【题型】填空题　【知识点】平面几何　【难度】easy
如图，在等边$\triangle ABC$中，$BD \perp AC$于$D$，$AD=3\mathrm{cm}$。点$P,Q$分别为$AB,AD$上的两个定点且$BP=AQ=1\mathrm{cm}$，点$M$为线段$BD$上一动点，连接$PM,QM$，则$PM+QM$的最小值为\underline{\quad\quad}$\mathrm{cm}$

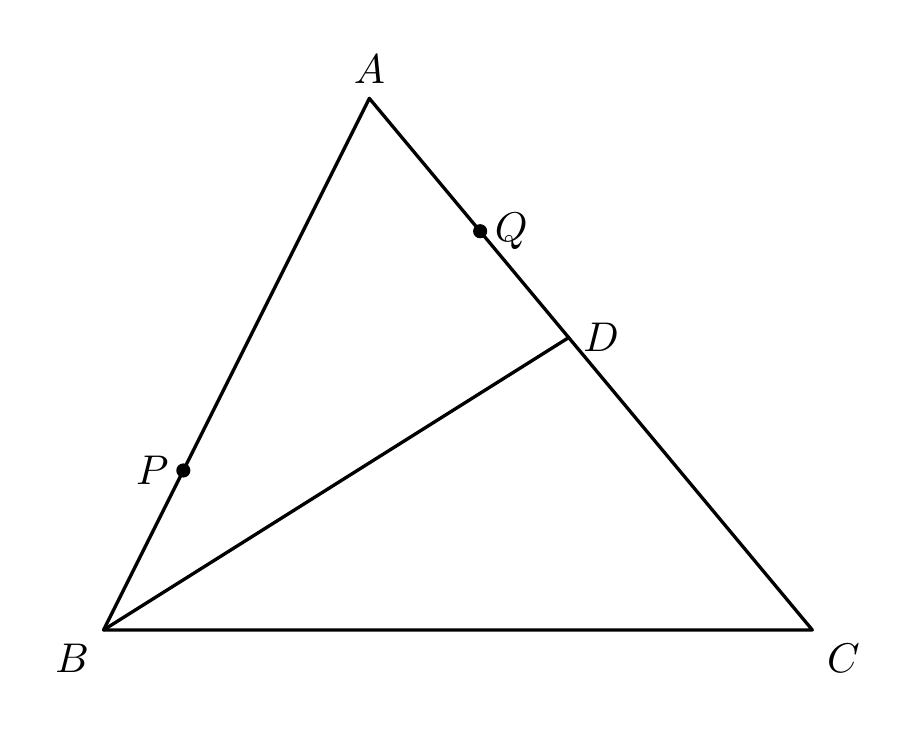
【解答】
【答案】\(\boldsymbol{5}\)
【详解】解：如图所示，作点\(P\)关于\(BD\)的对称点\(P'\)，

\(\because \triangle ABC\)是等边三角形，\(BD \perp AC\)，
\(\therefore \angle ABD = \angle DBC = \frac{1}{2}\angle ABC = \frac{1}{2} \times 60^\circ = 30^\circ\)，
\(\therefore\)点\(P'\)在\(BC\)上。
\(\therefore P'M = PM\)，则\(PM + QM = P'M + QM\)，当\(P',M,Q\)在同一条直线上时，有最小值，
\(\because\)点\(P\)关于\(BD\)的对称点\(P'\)，\(\angle ABD = \angle DBC = 30^\circ\)，
\(\therefore PP' \perp BM\)，\(BP = BP' = 1\mathrm{cm}\)，
\(\therefore \angle BP'P = 60^\circ\)，
\(\because \triangle BPP'\)是等边三角形，即\(\angle BP'P = \angle C = 60^\circ\)，
\(\therefore PP' \parallel AC\)，且\(PP' = AQ = 1\mathrm{cm}\)，
\(\therefore\)四边形\(PP'QA\)是平行四边形，
故\(PM + QM\)的最小值为\(\boldsymbol{5}\ \mathrm{cm}\)。
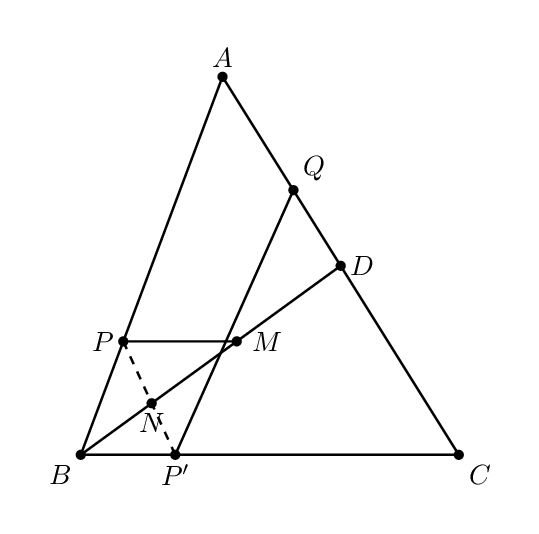